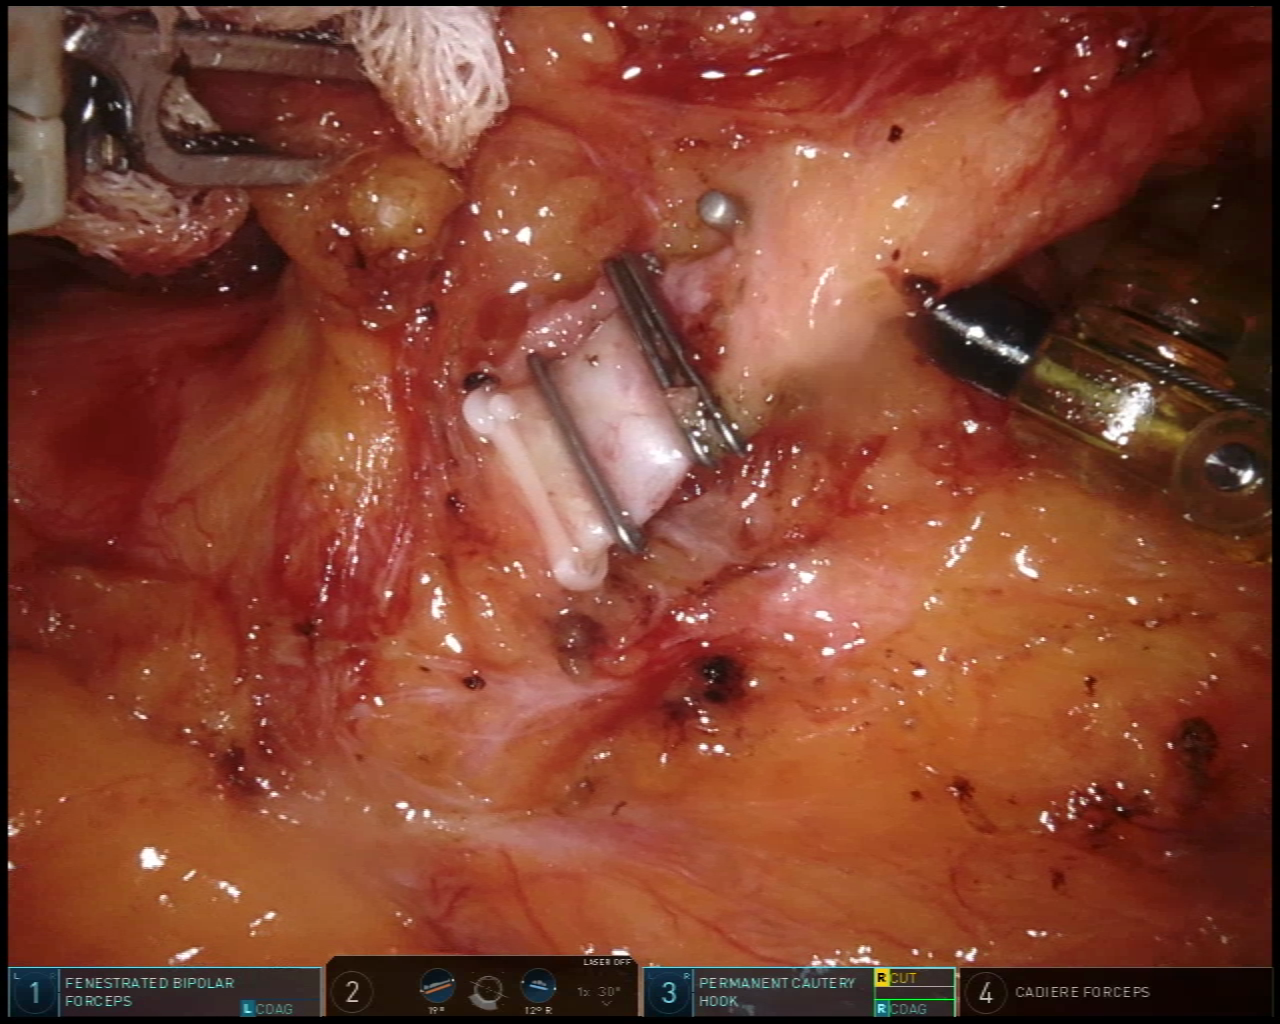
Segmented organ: inferior_mesenteric_artery
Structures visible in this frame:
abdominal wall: no
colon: no
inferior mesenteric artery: yes
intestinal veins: no
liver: no
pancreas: no
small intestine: no
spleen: no
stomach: no
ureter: no
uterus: no
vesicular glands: no